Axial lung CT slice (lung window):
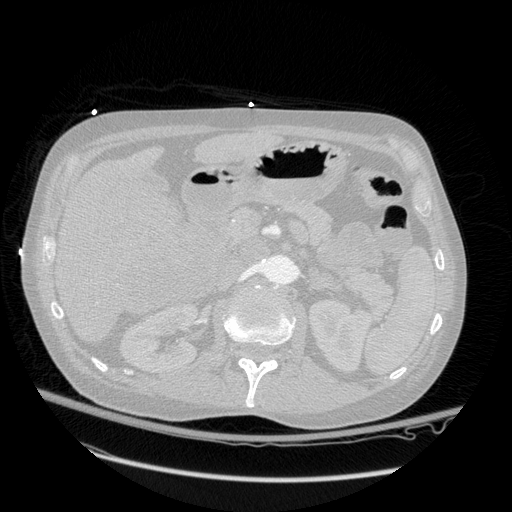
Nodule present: no